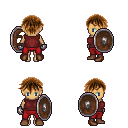
a pixel art fantasy rpg character, female body template, human, tanned skin, maroon sleeveless shirt, red pants, brown short bangs hairstyle, metal gloves, brown shoes, shield, four views (front, back, left, right), 2x2 character sprite sheet, small pixel art, hard edges, no anti-aliasing